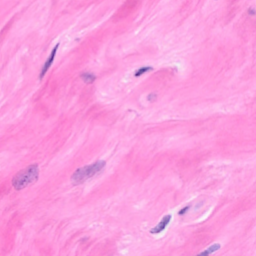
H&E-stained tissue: Breast